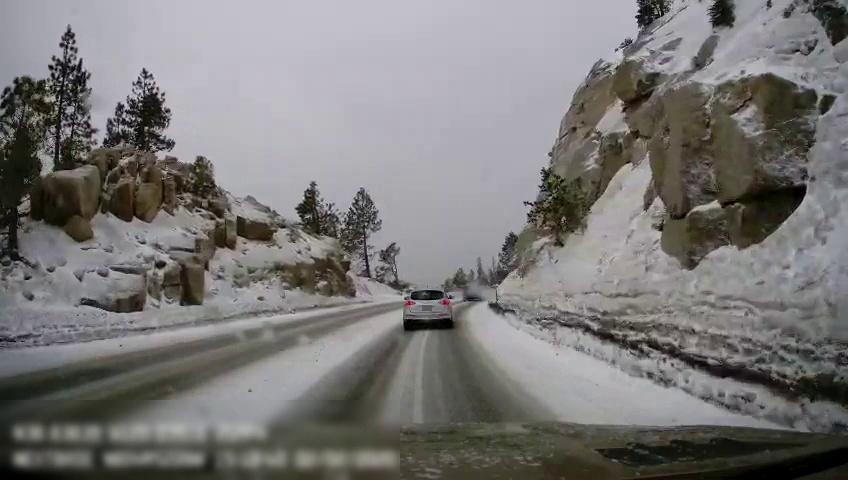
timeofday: Day
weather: Snowy
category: Drivable Space
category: Vehicles | Car
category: Vehicles | Car